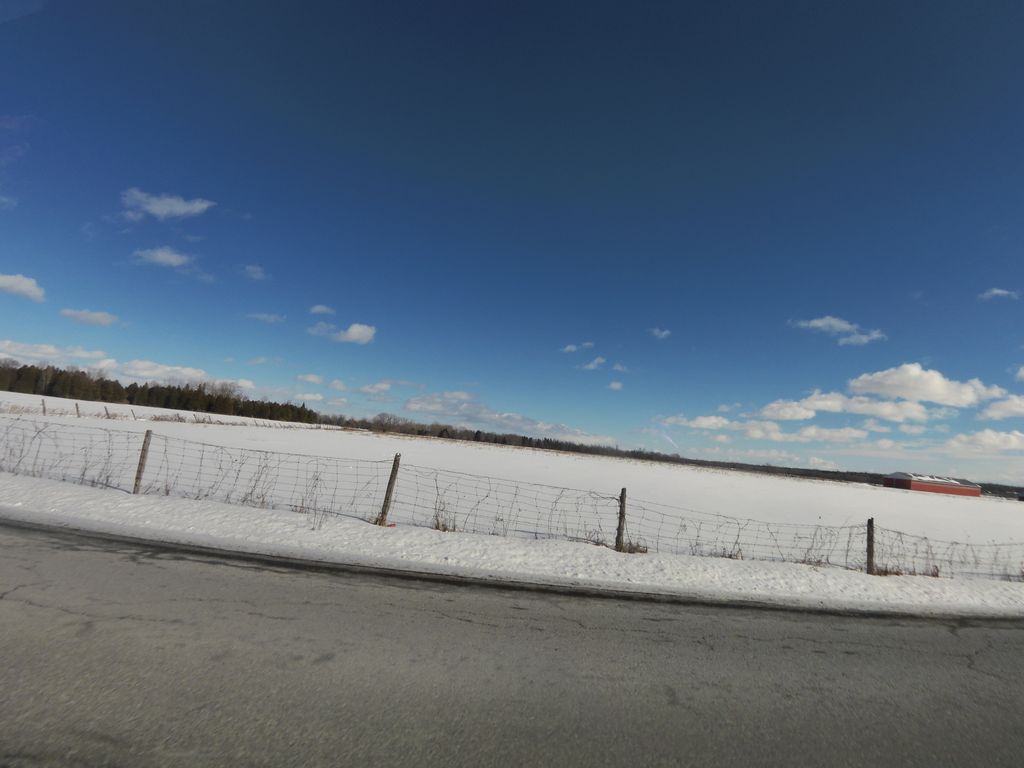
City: ottawa-gatineau